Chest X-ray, AP view. Patient: 55 years old, sex M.
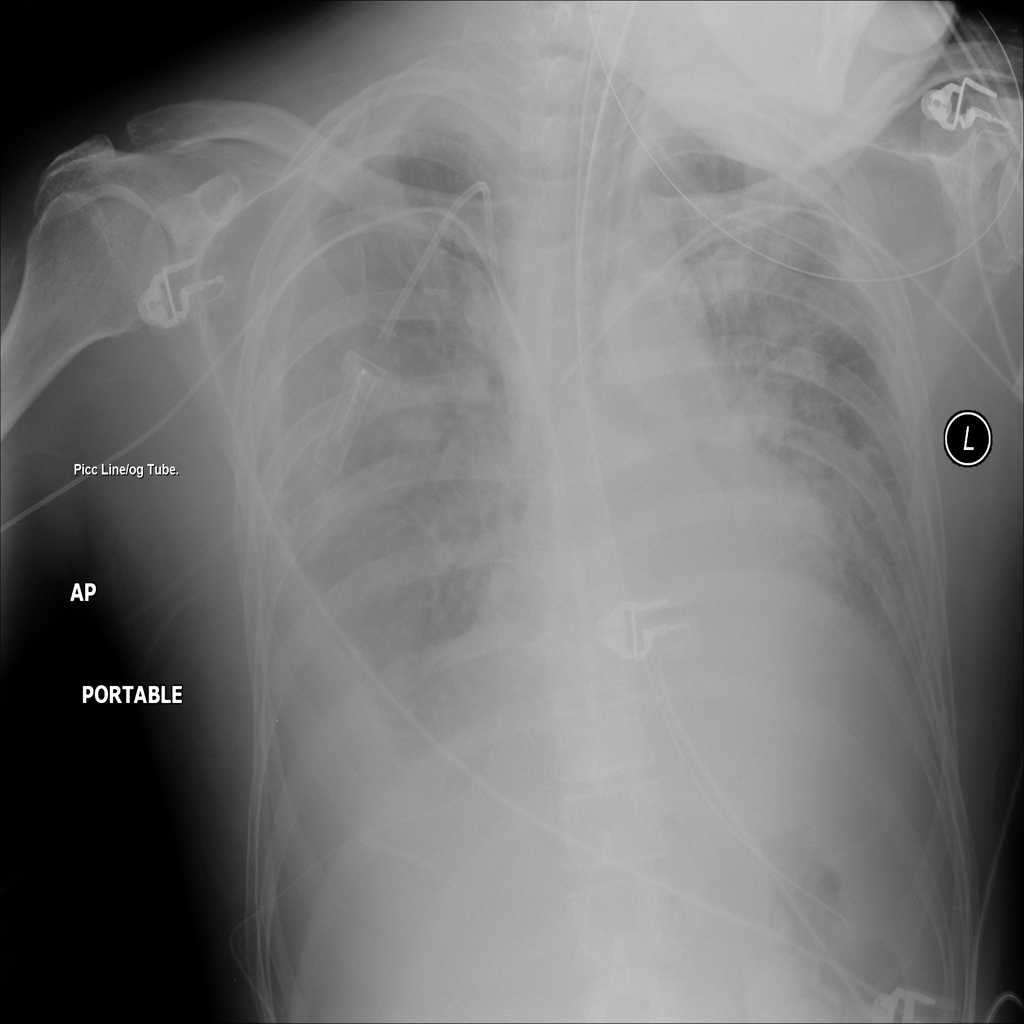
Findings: No Finding